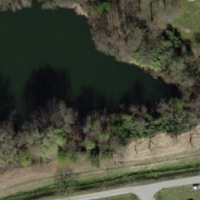
EUNIS habitat code: 41
Species observed at this site:
Corvus corone
Podiceps cristatus
Fulica atra
Anas crecca
Leucojum vernum
Alcedo atthis
Dendrocopos major
Aegithalos caudatus
Jynx torquilla
Sylvia atricapilla
Oenothera glazioviana
Phylloscopus collybita
Gallinula chloropus
Ardea alba
Cuculus canorus
Dryocopus martius
Sitta europaea
Garrulus glandarius
Picus viridis
Episyrphus balteatus
Podarcis muralis
Motacilla cinerea
Cyanistes caeruleus
Anas platyrhynchos
Sturnus vulgaris
Corvus cornix
Aythya fuligula
Fringilla coelebs
Lanius collurio
Coloeus monedula
Lamium purpureum
Turdus merula
Columba palumbus
Lycaena phlaeas
Phalacrocorax carbo
Fringilla montifringilla
Parus major
Prunus padus
Phytolacca americana
Mergus merganser
Pieris rapae
Turdus pilaris
Milvus migrans
Veronica persica
Oriolus oriolus
Hedera helix
Sciurus vulgaris